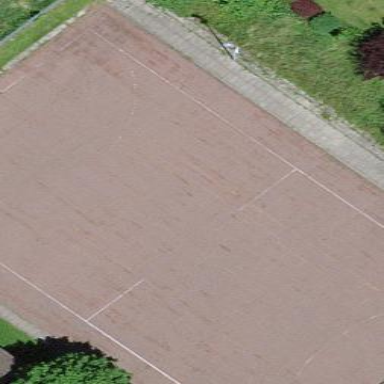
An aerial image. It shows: Concrete soccer pitch for sports and leisure activities.